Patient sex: M
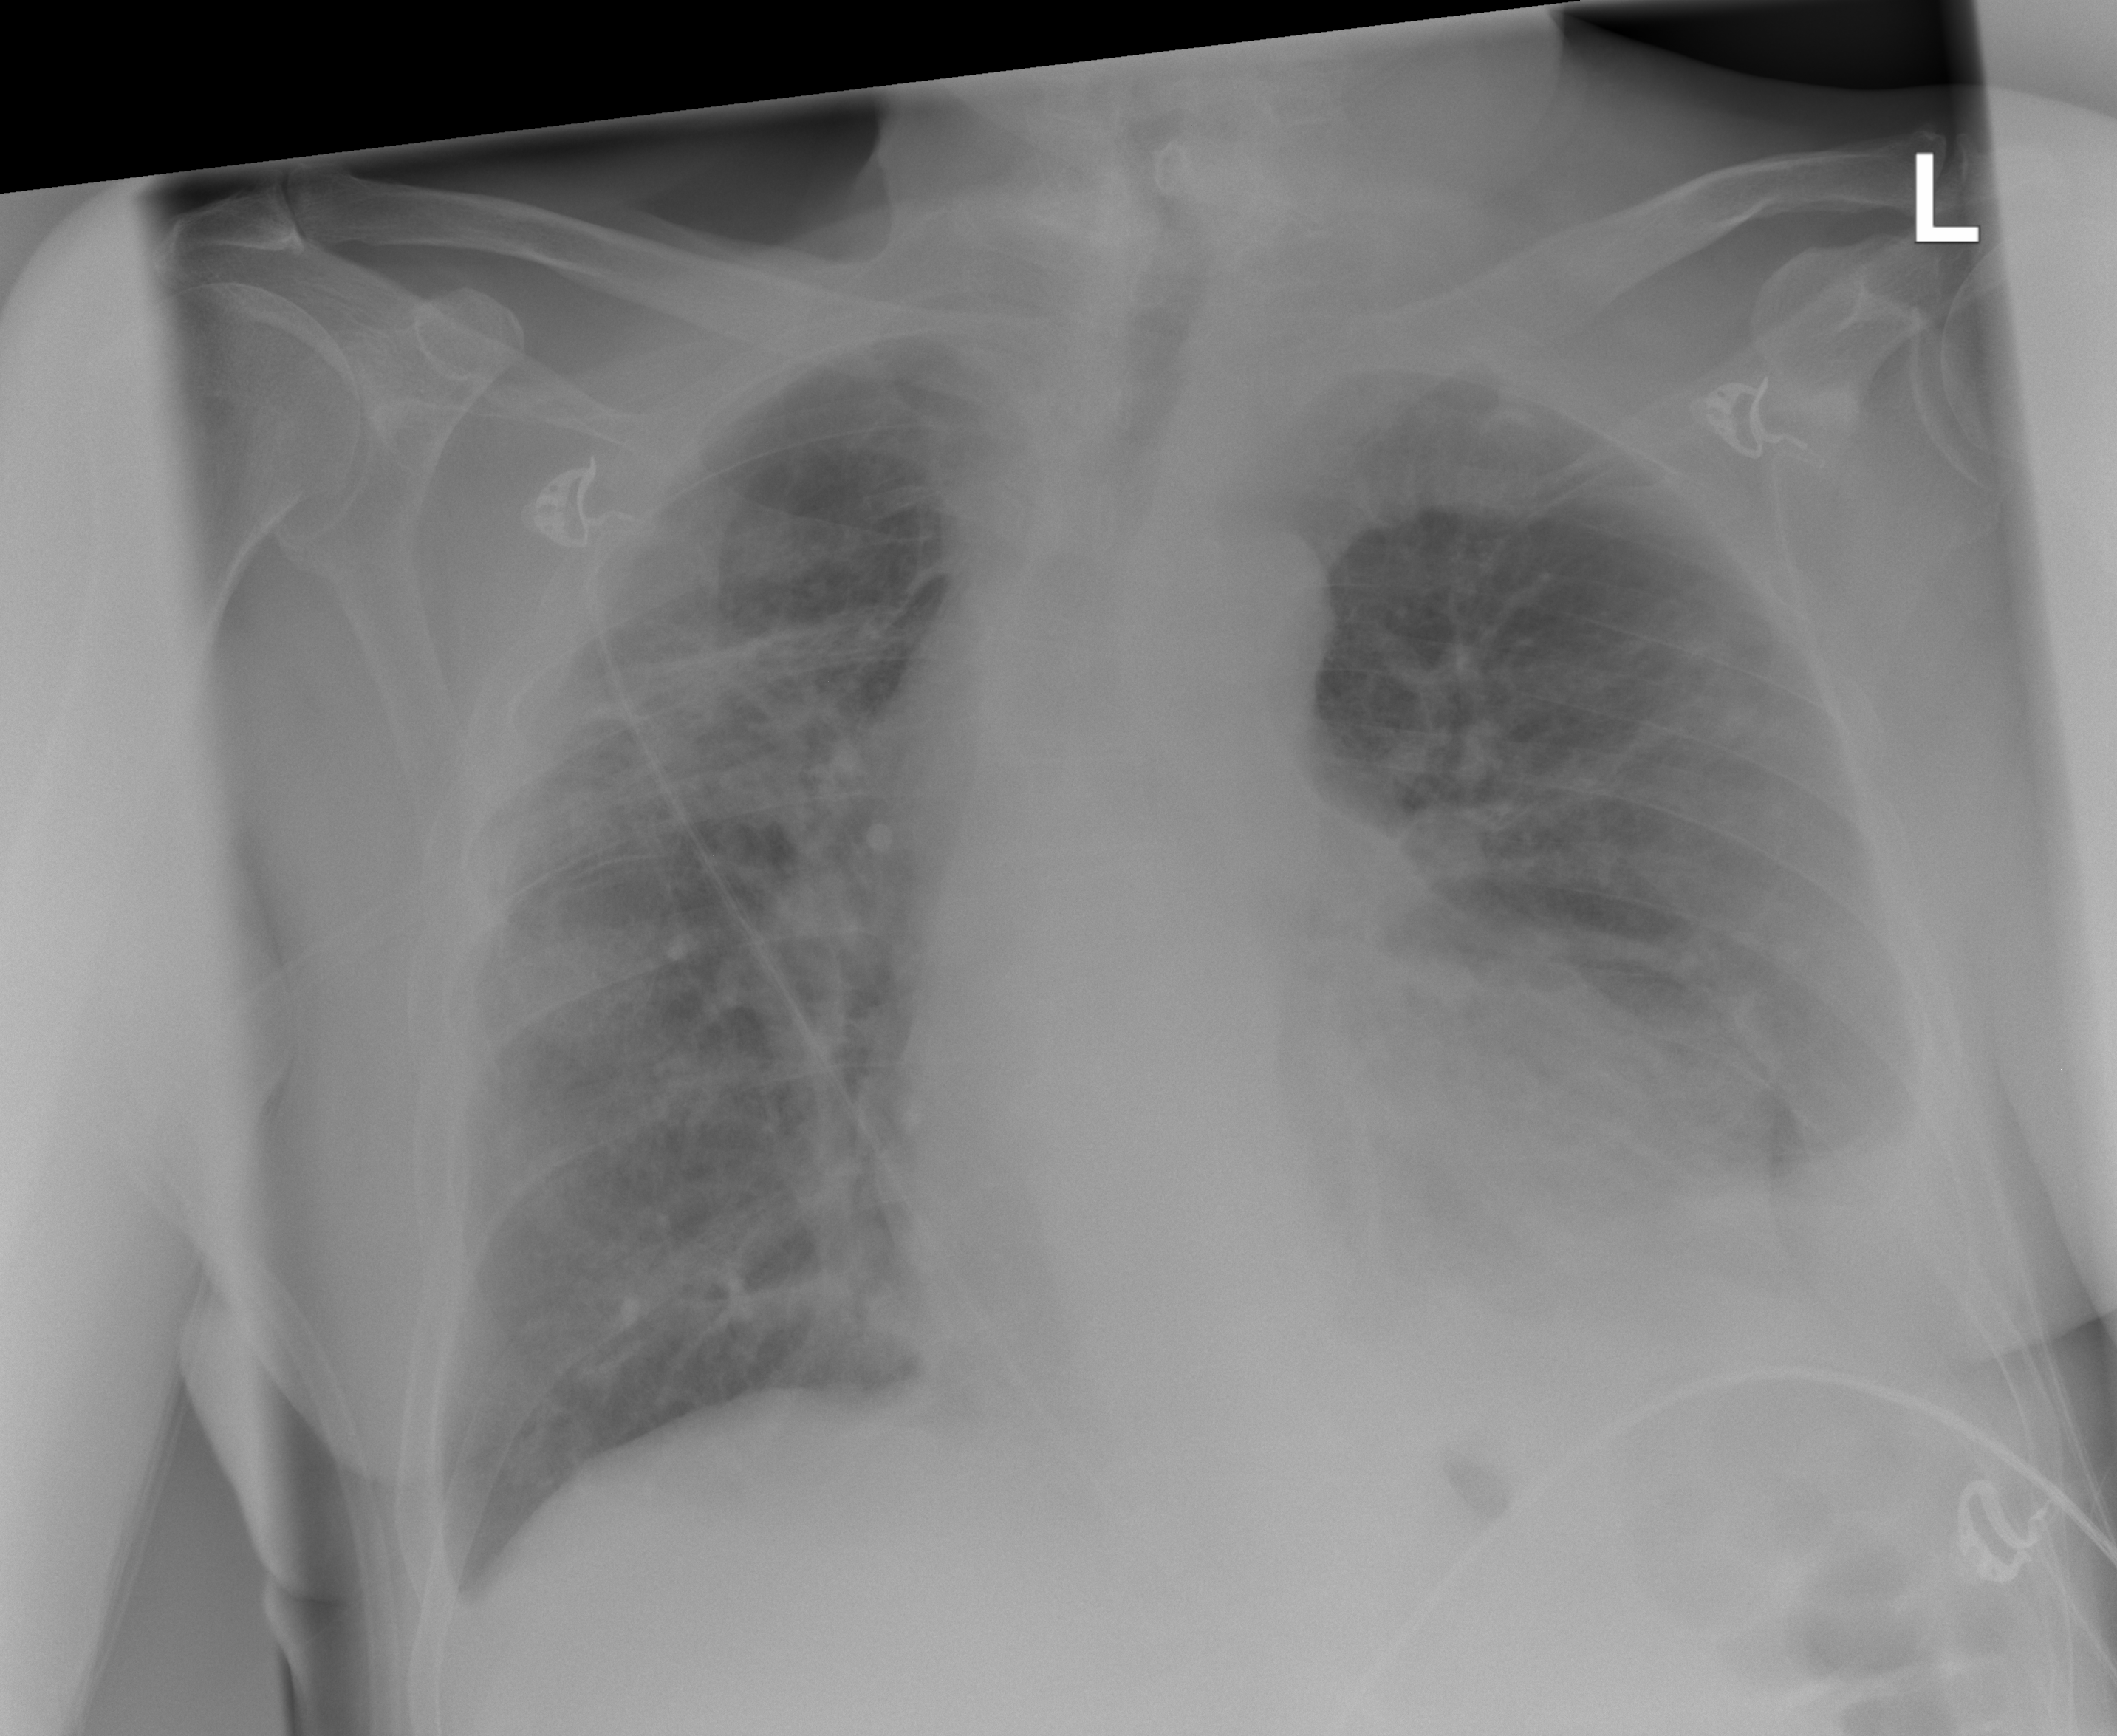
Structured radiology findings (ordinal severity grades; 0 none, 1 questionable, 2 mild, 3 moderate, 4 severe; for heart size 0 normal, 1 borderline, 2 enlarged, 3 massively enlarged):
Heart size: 0
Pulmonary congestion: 0
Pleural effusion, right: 1
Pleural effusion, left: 2
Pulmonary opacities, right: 0
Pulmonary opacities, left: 0
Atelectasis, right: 2
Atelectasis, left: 2